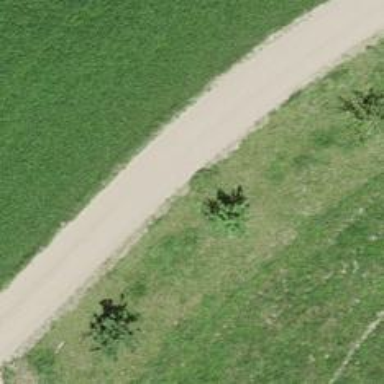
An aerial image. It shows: Compacted unclassified road with grade2 tracktype.